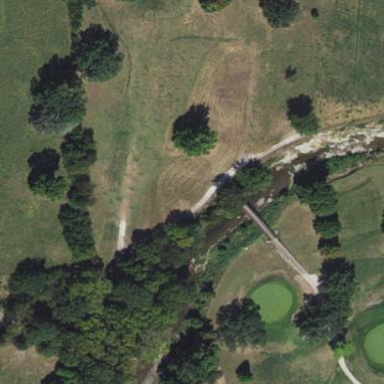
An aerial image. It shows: Water hazard on golf course.